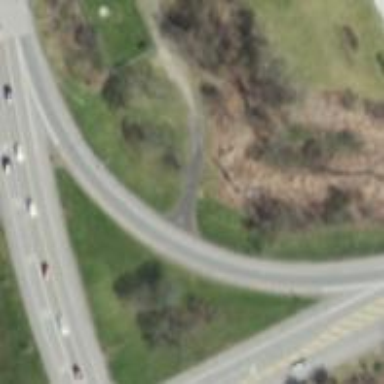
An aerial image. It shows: Secondary link road with asphalt surface.